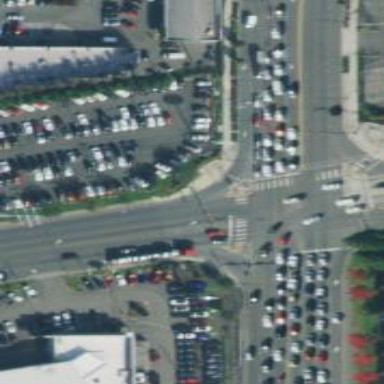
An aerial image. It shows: Footway that serves as traffic island.